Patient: sex M, age 60
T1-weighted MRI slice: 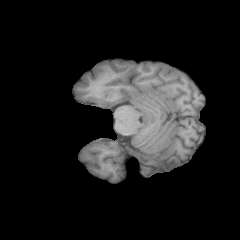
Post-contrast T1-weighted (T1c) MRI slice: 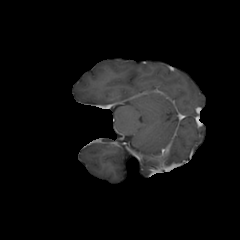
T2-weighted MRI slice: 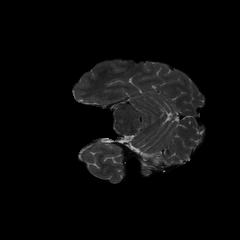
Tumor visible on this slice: no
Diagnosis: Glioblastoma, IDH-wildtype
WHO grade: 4